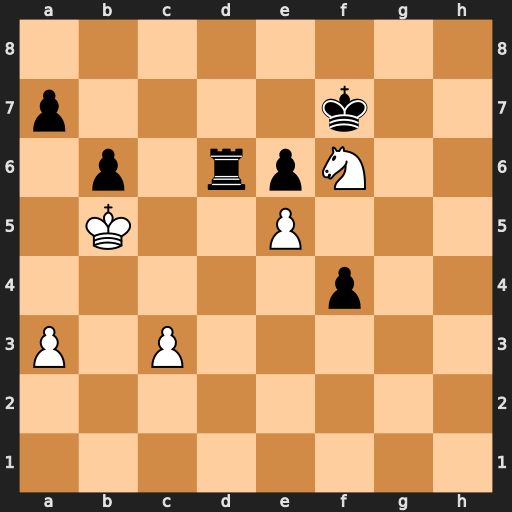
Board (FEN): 8/p4k2/1p1rpN2/1K2P3/5p2/P1P5/8/8
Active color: w
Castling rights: -
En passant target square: -
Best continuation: exd6 Kxf6 Kc6